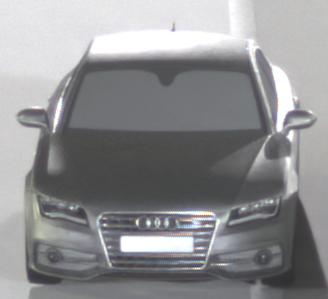
Make: Audi
Model: S7 Sportback cod
Detailed model: S7 (4G) Sportback
Model produced from: 2012/06
Model produced until: 2014/05
Doors: 5
Color: gray
Road condition: dry road
Daytime: night
Contrast: high contrast